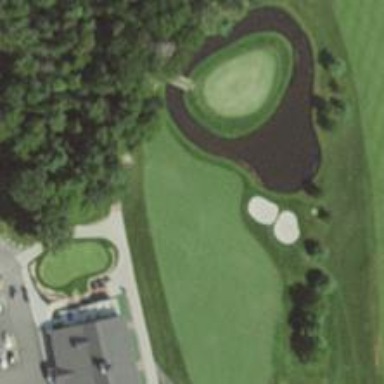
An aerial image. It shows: View of golf hole.